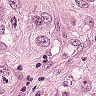
Metastatic tissue present: yes